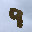
Label: 9